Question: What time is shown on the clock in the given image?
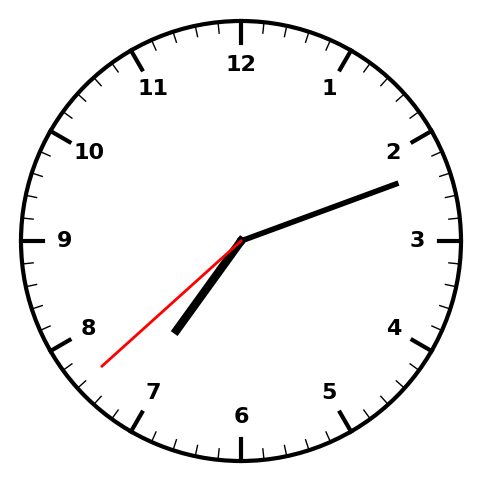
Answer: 07:11:38